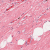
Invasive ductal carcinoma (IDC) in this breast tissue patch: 0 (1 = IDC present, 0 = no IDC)